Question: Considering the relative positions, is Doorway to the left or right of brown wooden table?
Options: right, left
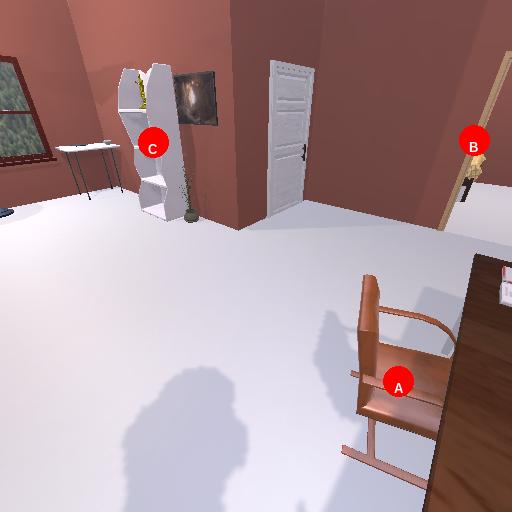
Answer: right